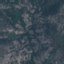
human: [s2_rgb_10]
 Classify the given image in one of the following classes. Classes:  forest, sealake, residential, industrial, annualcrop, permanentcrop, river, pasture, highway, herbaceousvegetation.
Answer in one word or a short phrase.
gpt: HerbaceousVegetation